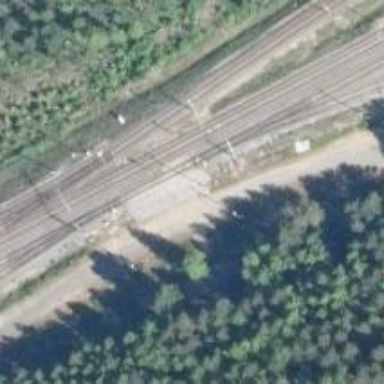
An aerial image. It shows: Railway signal.